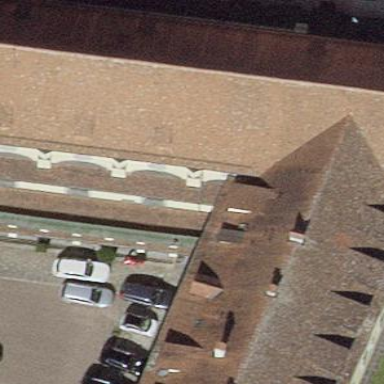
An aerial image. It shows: Church which is place of worship.